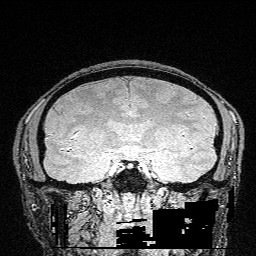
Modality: FLASH
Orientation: sagittal
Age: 31
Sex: male